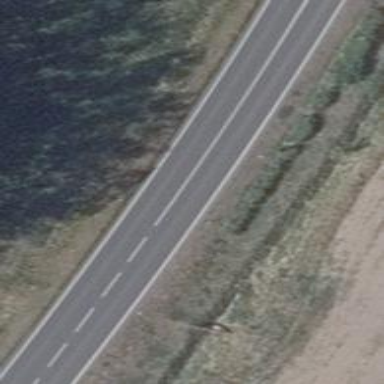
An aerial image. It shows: Asphalt primary motorway.